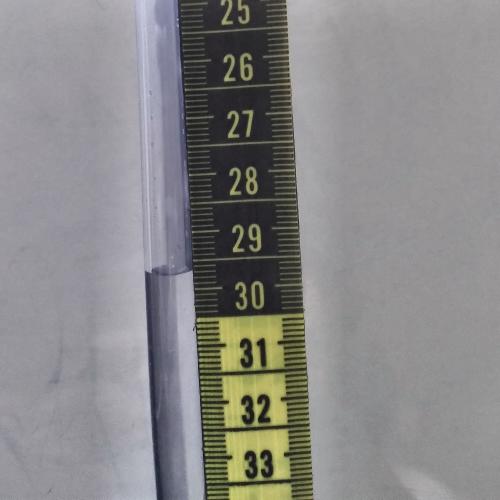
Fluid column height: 29.7 cm